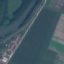
Label: River